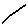
Label: line